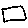
Label: square